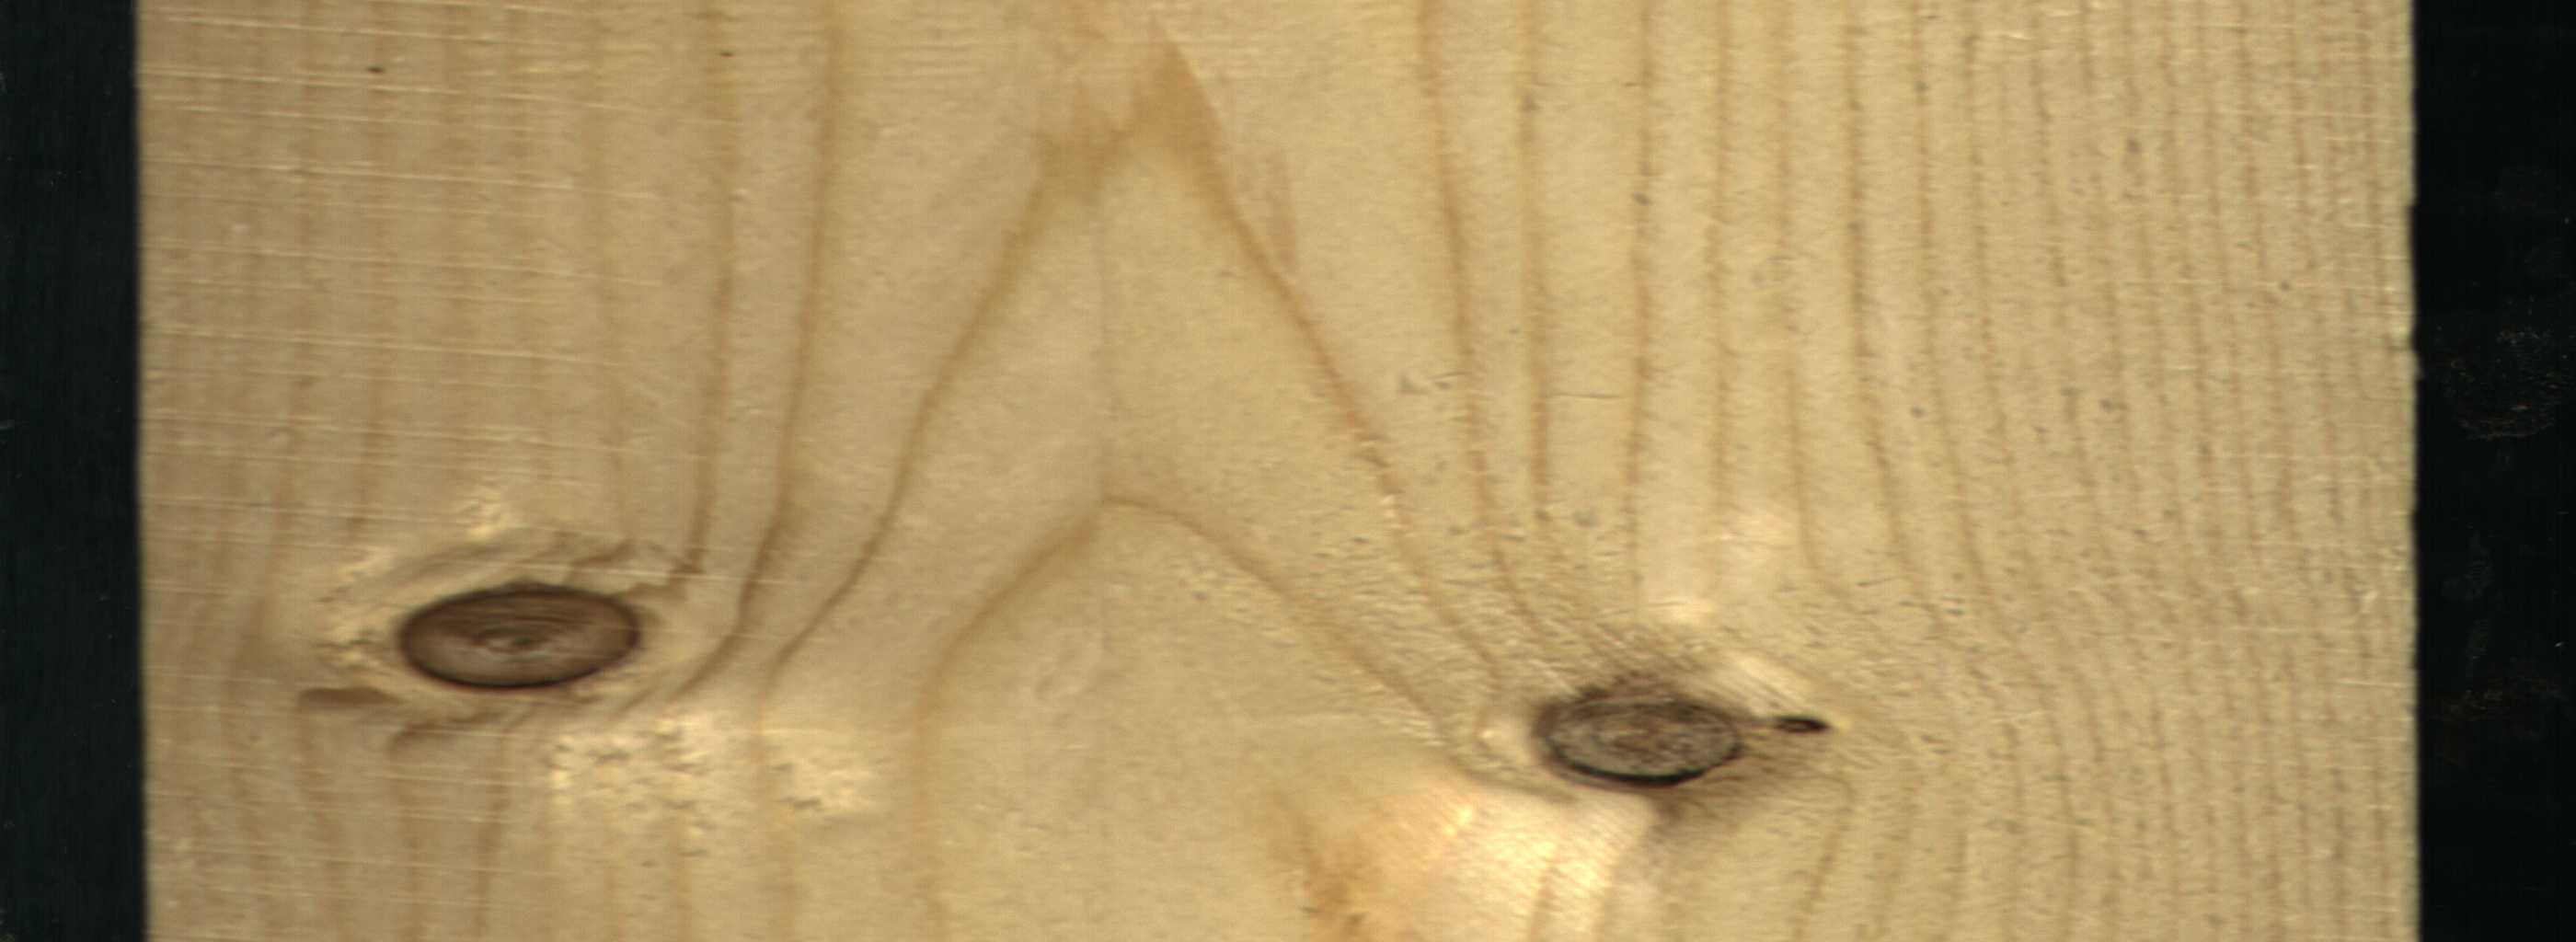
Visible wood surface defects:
Dead_Knot
Dead_Knot
Dead_Knot